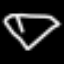
Label: diamond